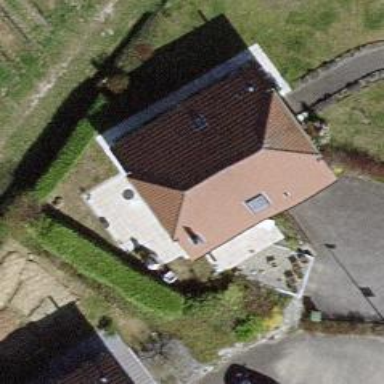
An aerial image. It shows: Detached building with half-hipped roof.